Field crop: maize
Growth stage: 2
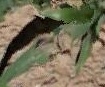
Species: maize